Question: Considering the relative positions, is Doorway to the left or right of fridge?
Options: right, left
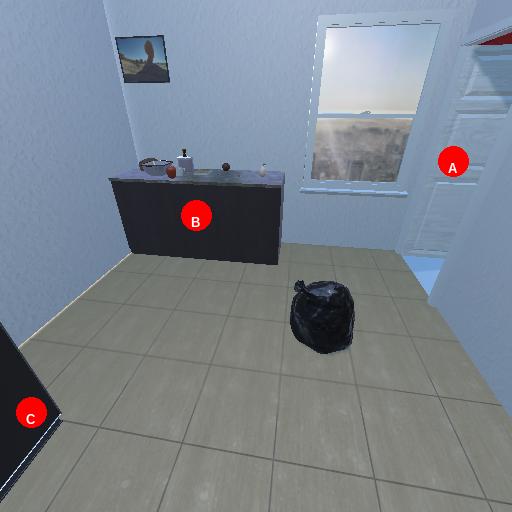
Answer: right